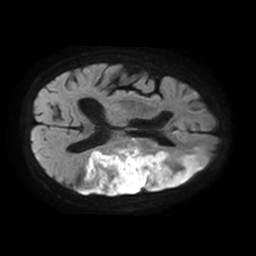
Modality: TRACE
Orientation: axial
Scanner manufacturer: philips
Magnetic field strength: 1.5 T
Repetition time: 3.395 s
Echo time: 0.06922 s